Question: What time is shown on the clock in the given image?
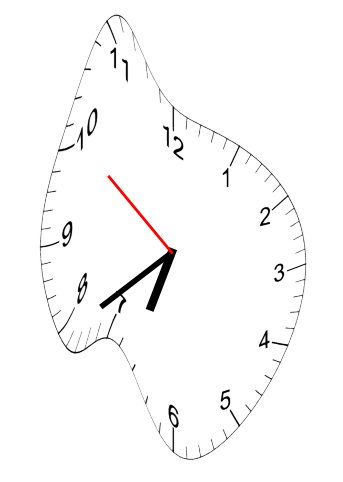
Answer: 06:38:51